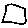
Label: square